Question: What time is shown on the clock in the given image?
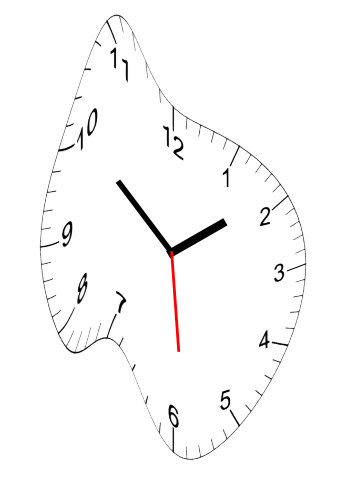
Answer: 01:51:29